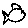
Label: fish